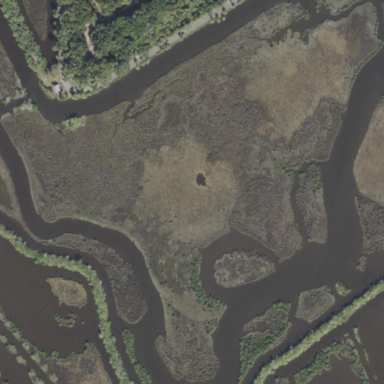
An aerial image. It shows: Tidalflat wetland in natural setting.